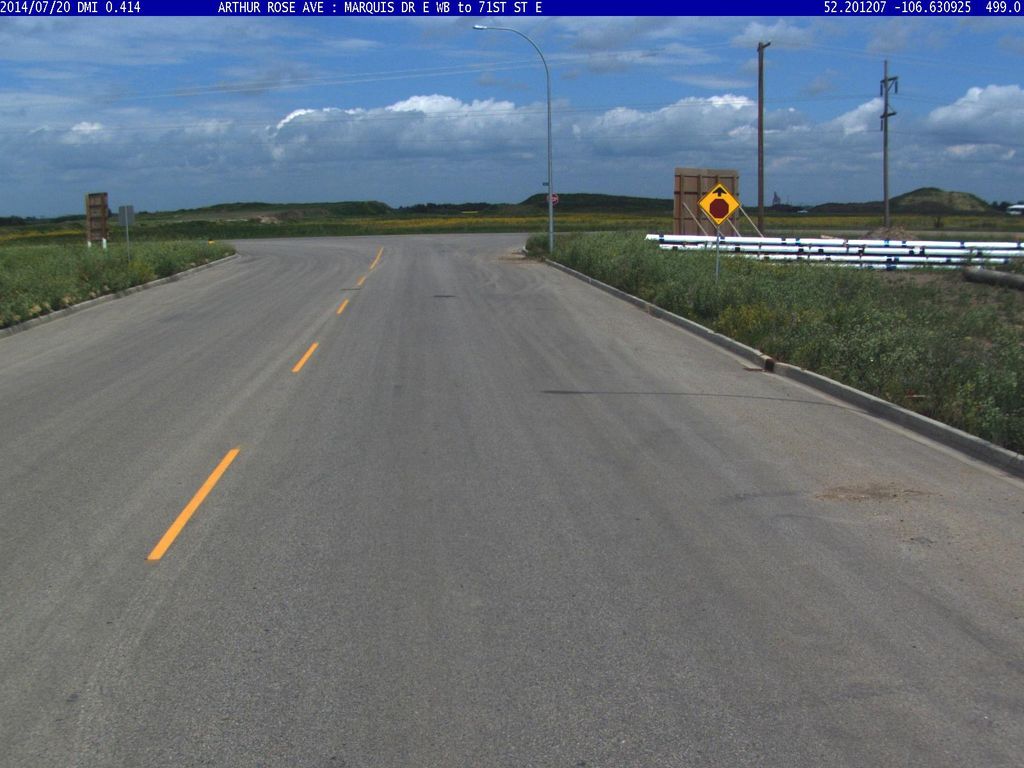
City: saskatoon